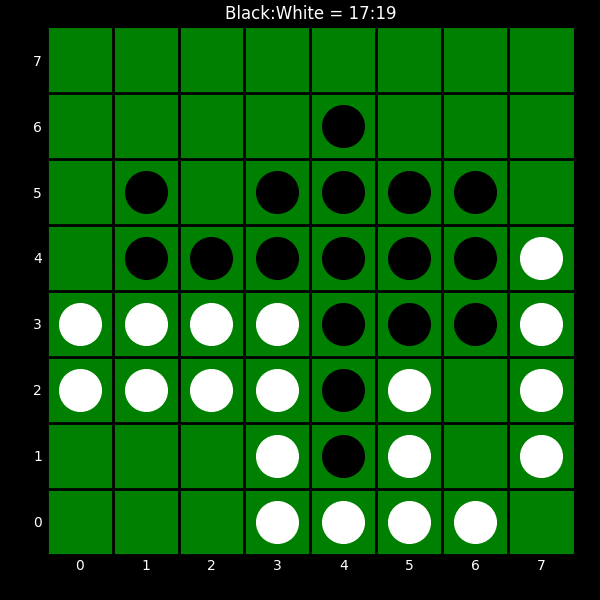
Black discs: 17
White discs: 19